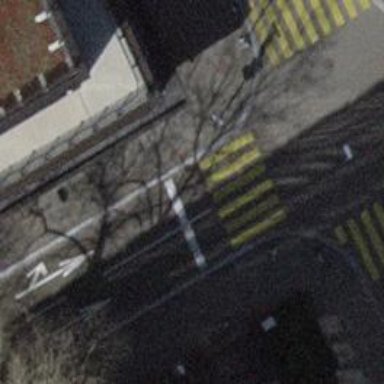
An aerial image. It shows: Road with traffic signals and zebra crossing with zebra markings.